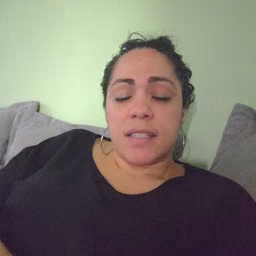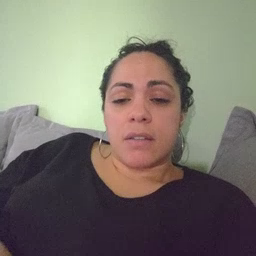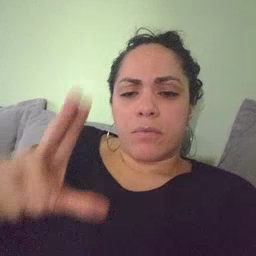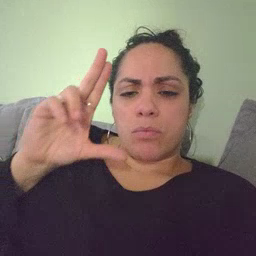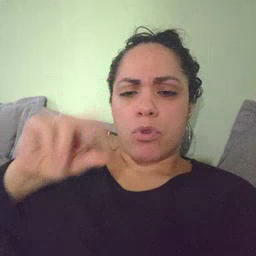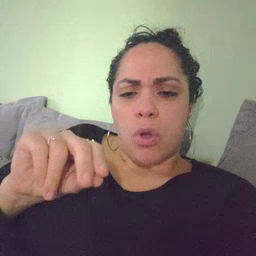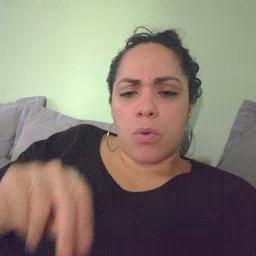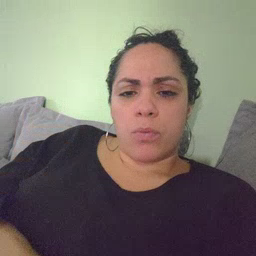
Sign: no